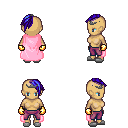
a pixel art fantasy rpg character, female body template, human, tanned skin, pink cape, magenta pants, blue long mohawk hairstyle, iron tiara, gold gloves, white slippers, four views (front, back, left, right), 2x2 character sprite sheet, small pixel art, hard edges, no anti-aliasing